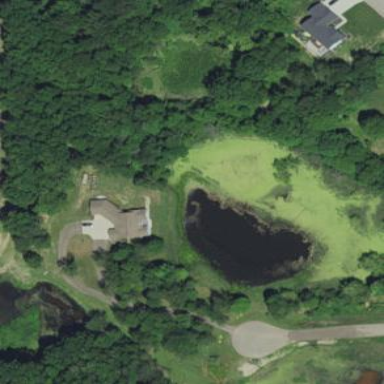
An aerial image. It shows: Pond with natural water.